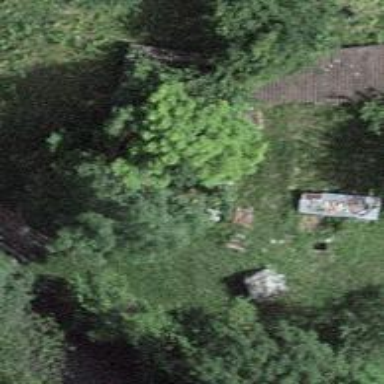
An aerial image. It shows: Historic building now in ruins.